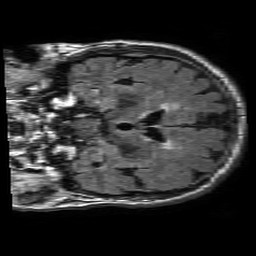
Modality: FLAIR
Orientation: coronal
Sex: male
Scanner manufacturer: philips
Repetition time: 11 s
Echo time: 0.125 s